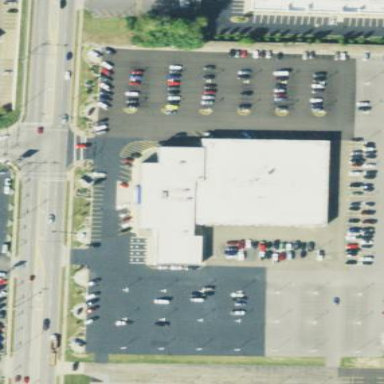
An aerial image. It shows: Car shop building.